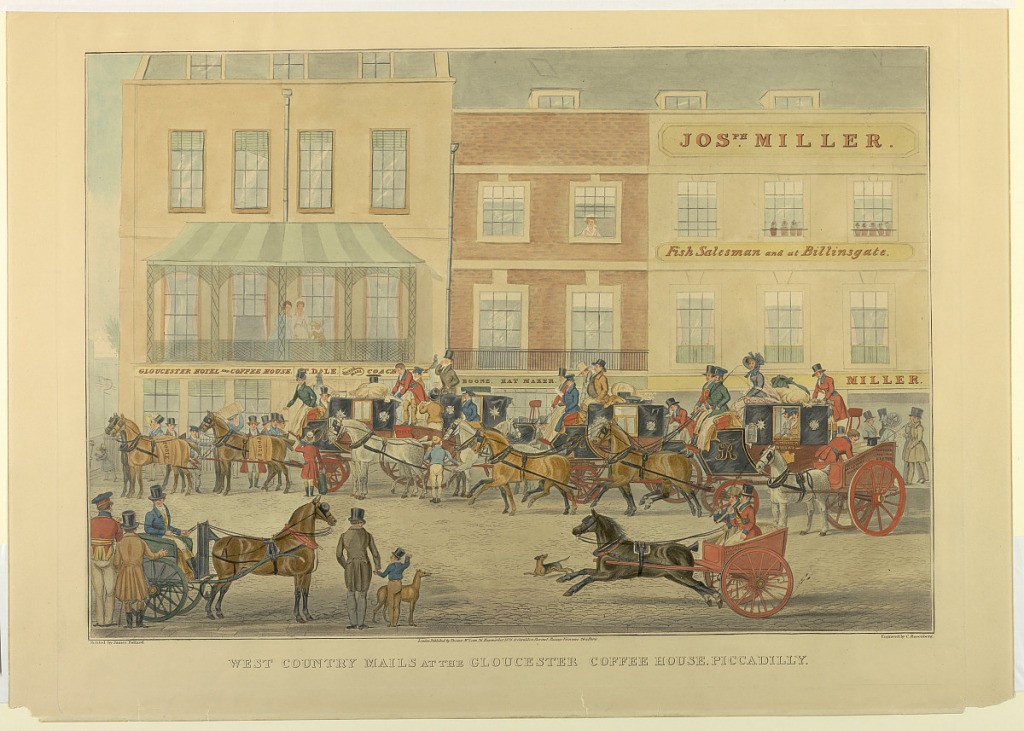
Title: West Country Mails at the Gloucester Coffee House, Piccadilly
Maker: Charles Rosenberg
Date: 1828
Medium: Engraving, aquatint, brush and watercolor on paper
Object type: Print
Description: Crowded street, before three buildings. Gloucester Coffee House, left; hat maker center, miller and fish salesman, right. Many carts and carriages in the street. Title, artist's and publisher's names and date below.